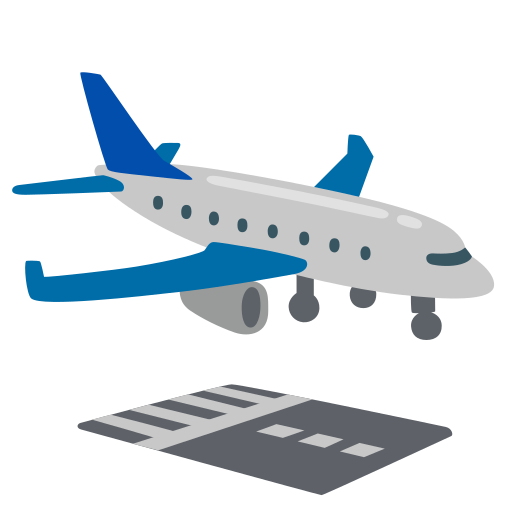
Emoji: 🛬